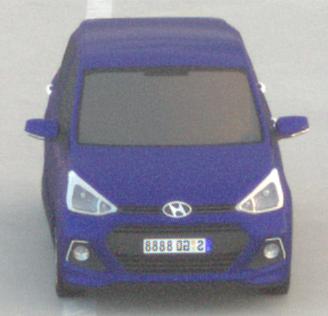
Make: Hyundai
Model: i10
Detailed model: Gen. 2
Model produced from: 2013
Model produced until: 2019
Doors: 5
Color: blue
Road condition: dry road
Daytime: sunrise or sunset
Contrast: low contrast